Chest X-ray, PA view. Patient: 72 years old, sex F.
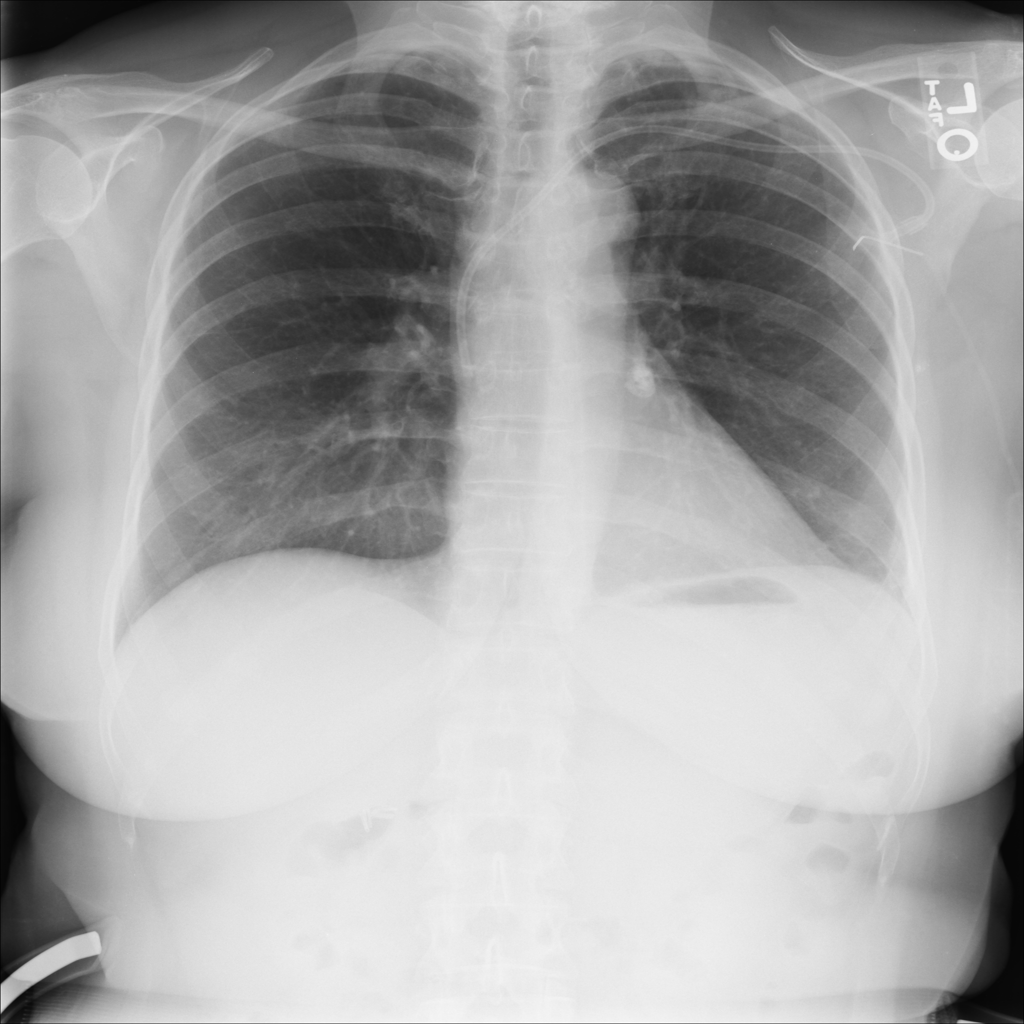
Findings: Fibrosis, Nodule